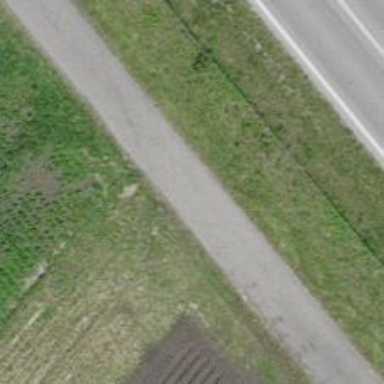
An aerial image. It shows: Well-maintained track road of grade 1.